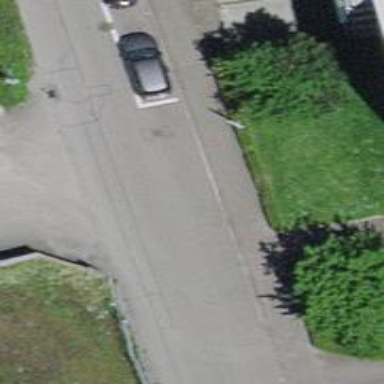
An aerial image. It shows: Service road.